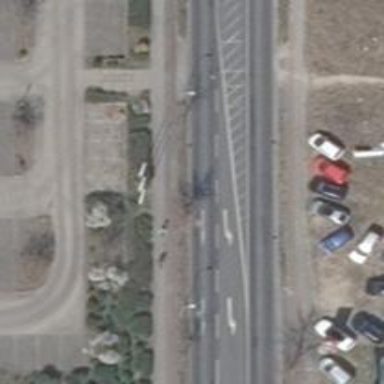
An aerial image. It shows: Secondary road with separate sidewalks on both sides.